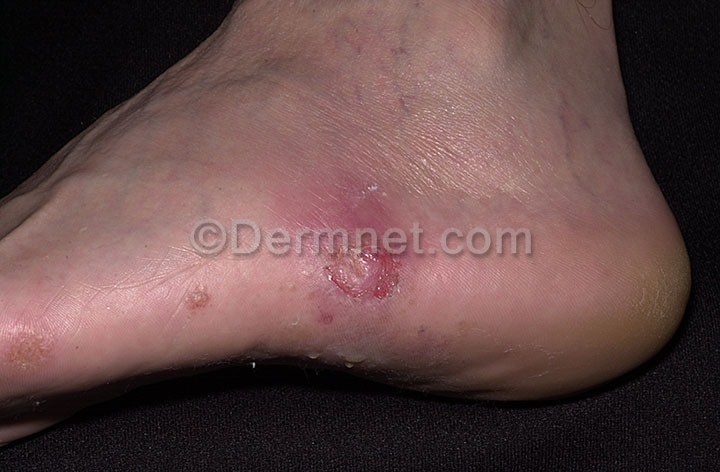
Disease: Tinea Ringworm Candidiasis and other Fungal Infections